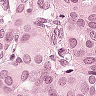
Metastatic tissue present: yes